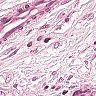
Metastatic tissue present: yes